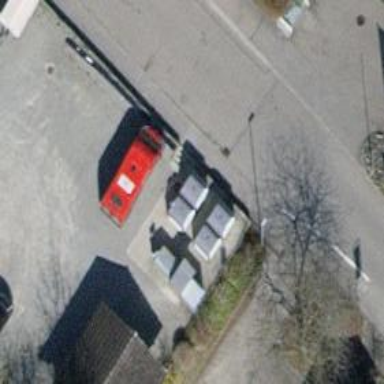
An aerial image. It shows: Recycling container for recycling.